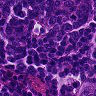
Metastatic tissue present: no